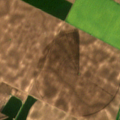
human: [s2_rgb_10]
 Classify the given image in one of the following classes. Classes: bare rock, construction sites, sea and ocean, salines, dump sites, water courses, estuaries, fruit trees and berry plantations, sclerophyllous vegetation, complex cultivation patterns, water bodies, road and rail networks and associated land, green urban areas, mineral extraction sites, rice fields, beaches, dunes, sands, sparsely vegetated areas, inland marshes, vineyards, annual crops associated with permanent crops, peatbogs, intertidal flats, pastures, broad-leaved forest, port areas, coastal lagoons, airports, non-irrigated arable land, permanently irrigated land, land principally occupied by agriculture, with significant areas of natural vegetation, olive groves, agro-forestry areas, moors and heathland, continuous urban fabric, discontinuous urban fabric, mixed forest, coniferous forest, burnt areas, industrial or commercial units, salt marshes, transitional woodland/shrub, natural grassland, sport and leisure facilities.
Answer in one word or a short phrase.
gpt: non-irrigated arable land